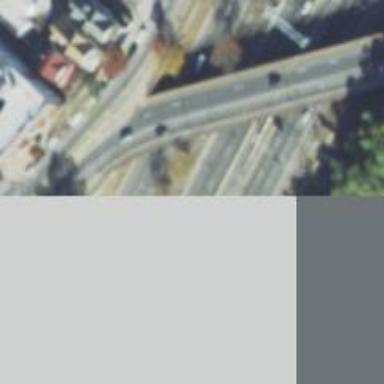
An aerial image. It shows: Asphalt motorway.